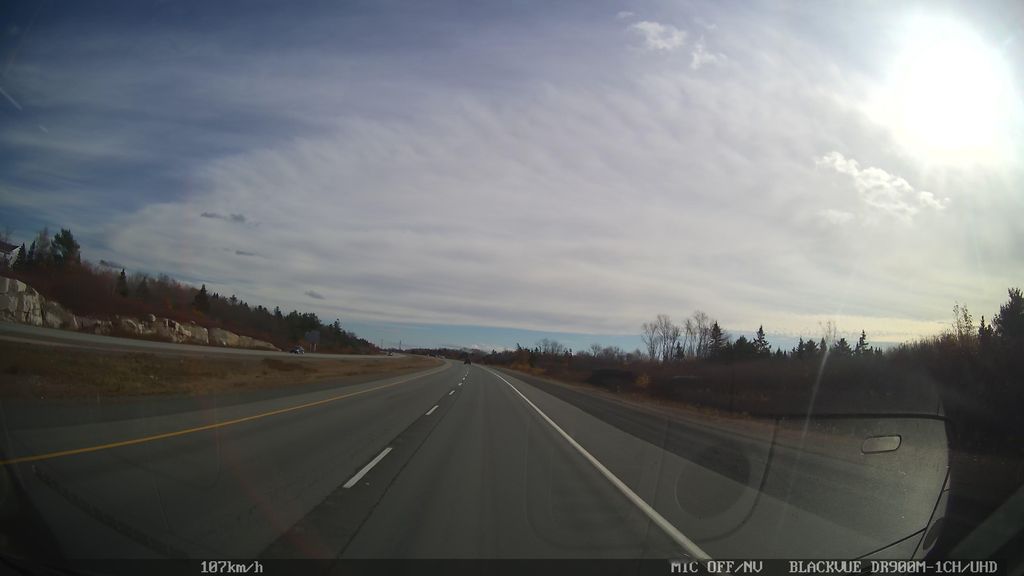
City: halifax